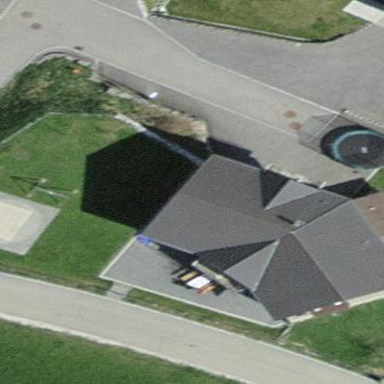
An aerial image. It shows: Simple house.